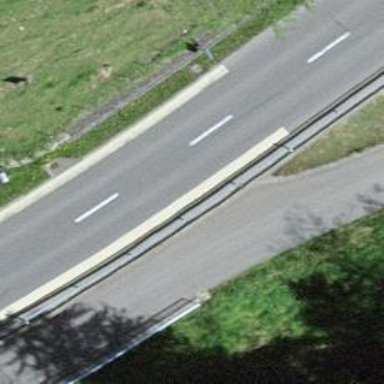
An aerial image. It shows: Tertiary road.